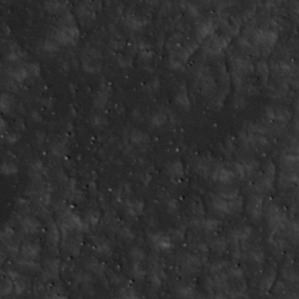
Label: non_frost